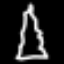
Label: The Eiffel Tower